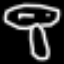
Label: mushroom